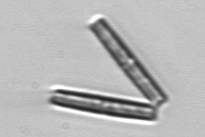
Label: Thalassionema